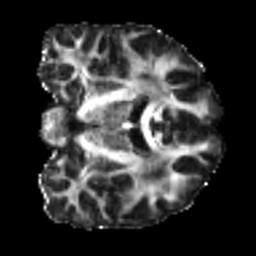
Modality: FA
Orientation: coronal
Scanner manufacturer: siemens
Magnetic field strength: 3 T
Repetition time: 4 s
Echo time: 0.0594 s